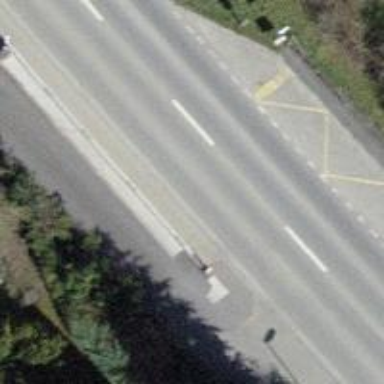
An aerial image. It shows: Bus stop with designated stop position for public transport.